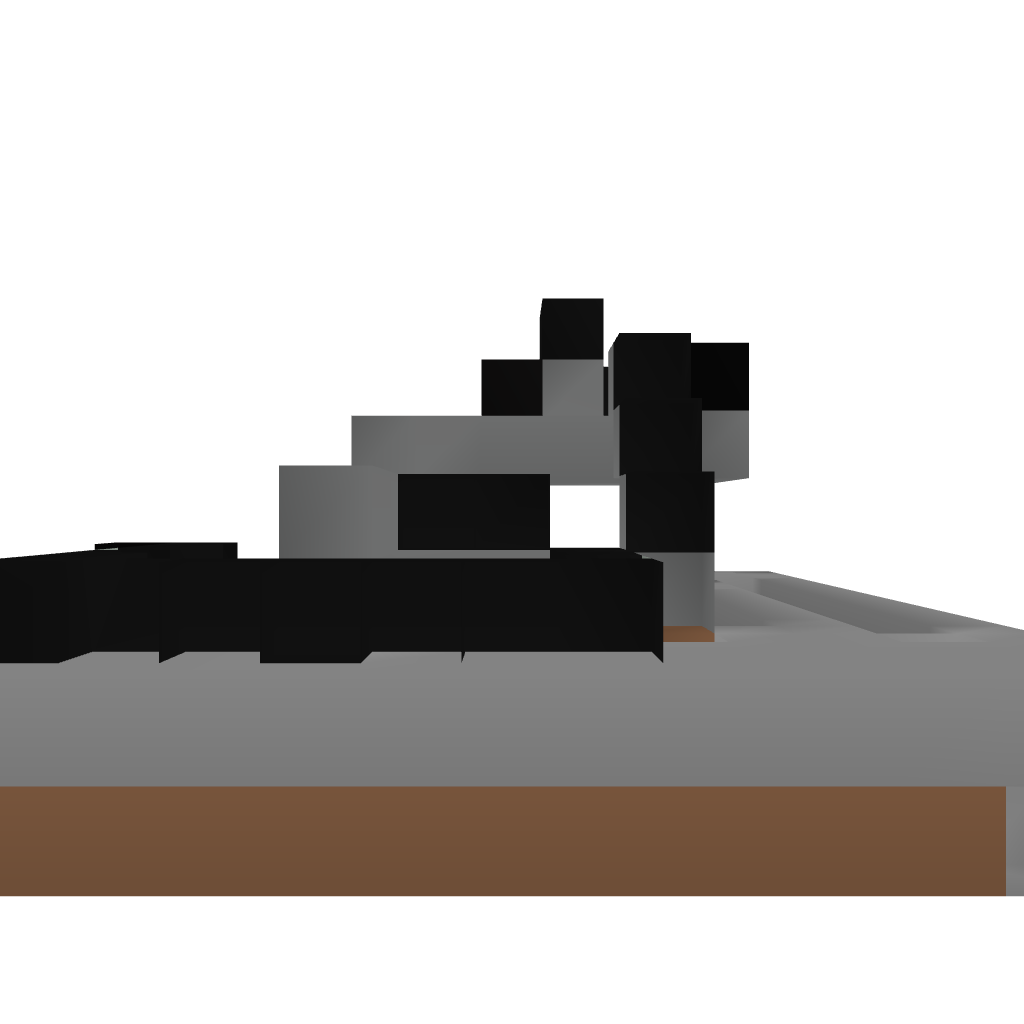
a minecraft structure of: redstone hidden double doors